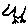
Label: bird